Aerial crown-view tile of a tropical tree (Barro Colorado Island, Panama), acquired 20240716:
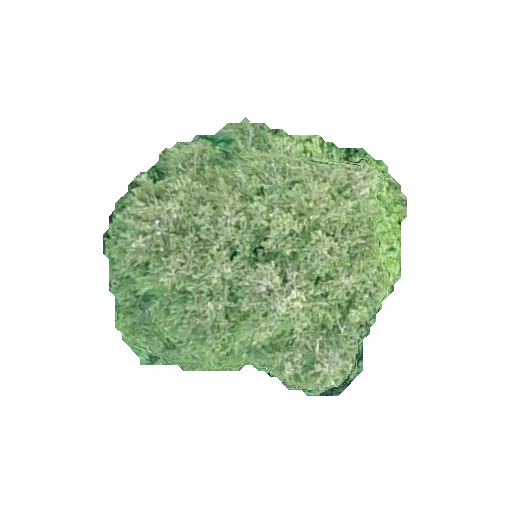
Species: Quararibea asterolepis
GBIF accepted scientific name: Quararibea asterolepis
Crown area: 97.184 m²